RGB frame:
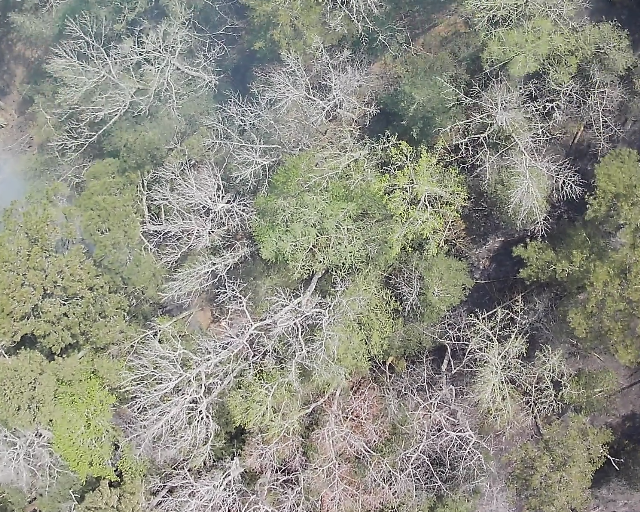
Thermal frame:
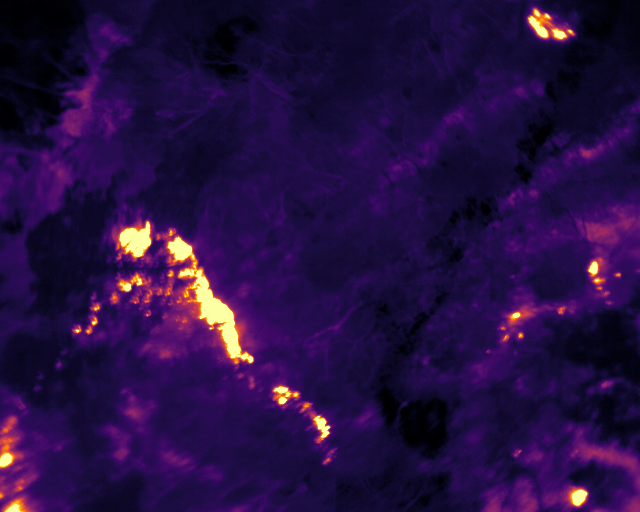
Captured: 2026-02-26 03:43:21
Pixels at or above 80 °C: 2688 (fraction of frame: 0.008203)